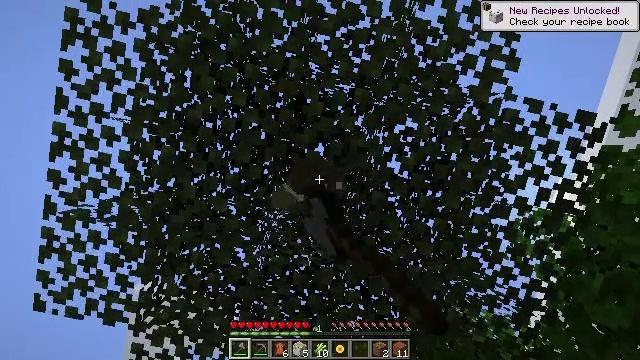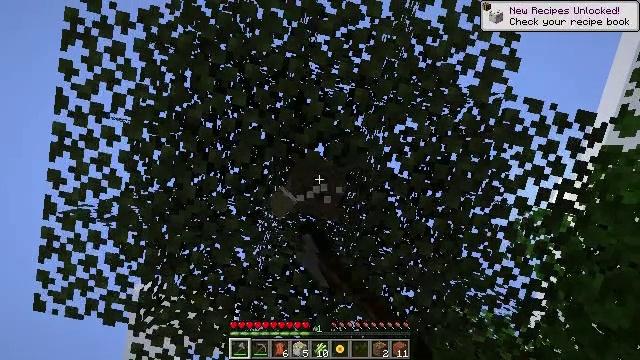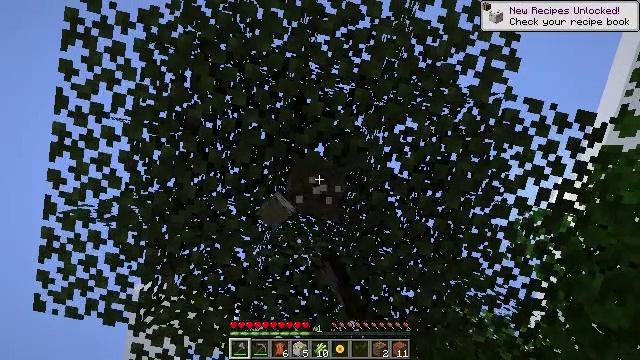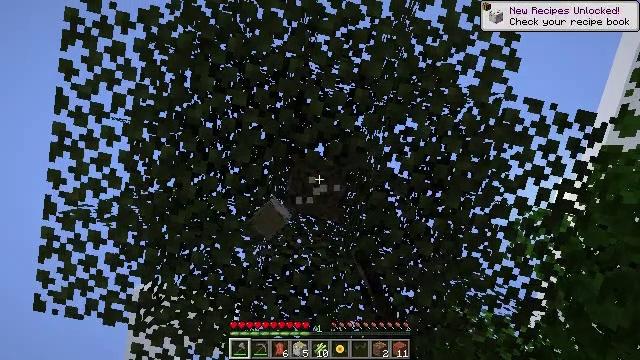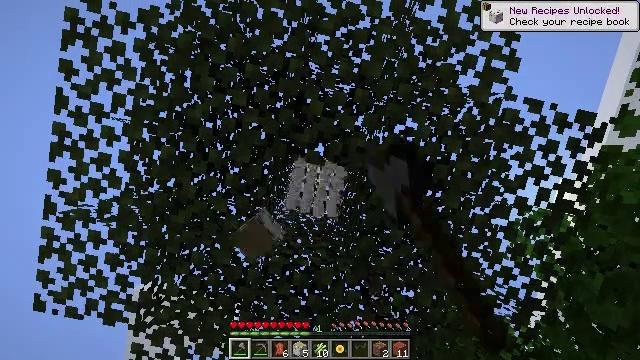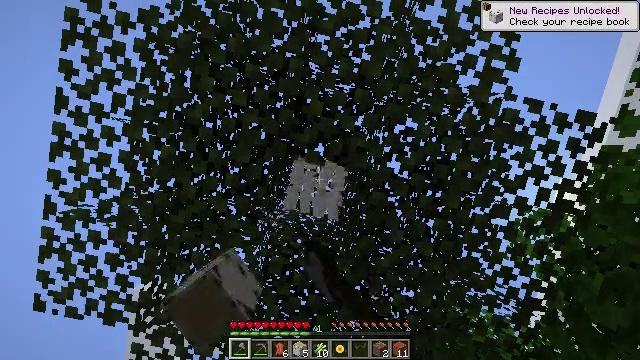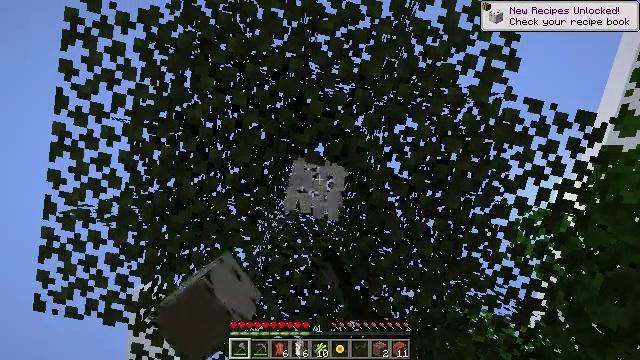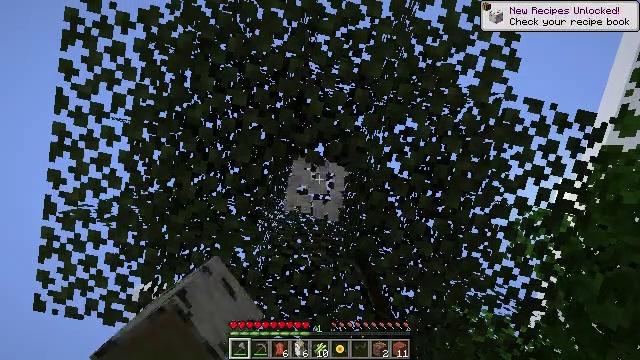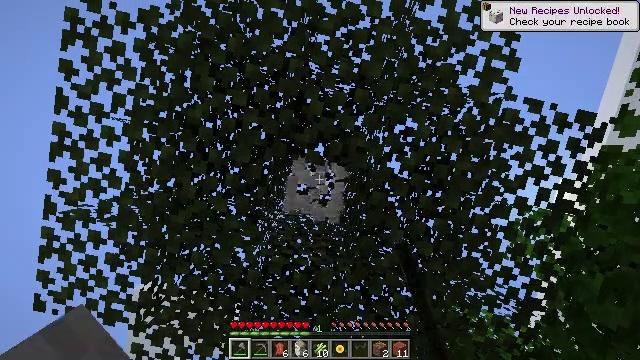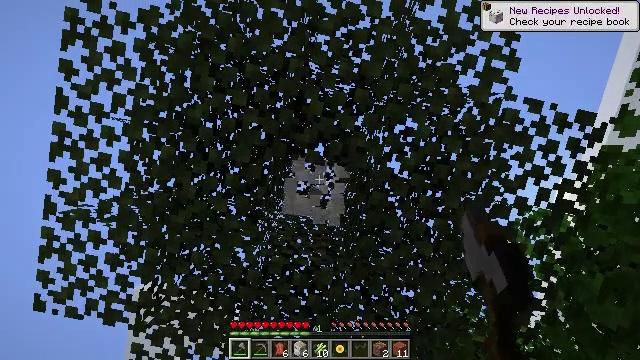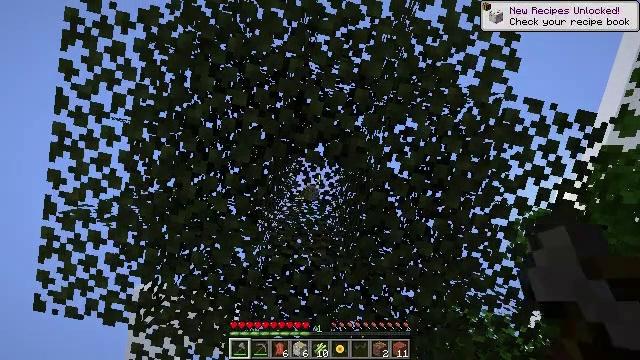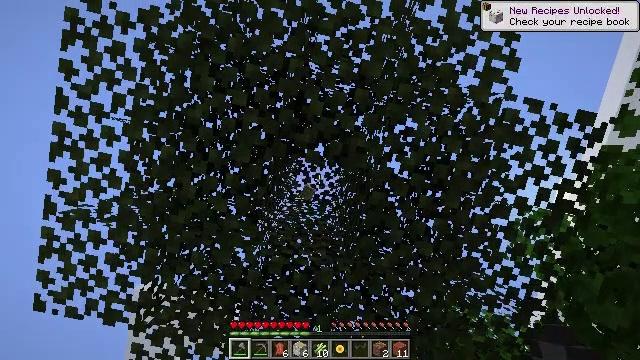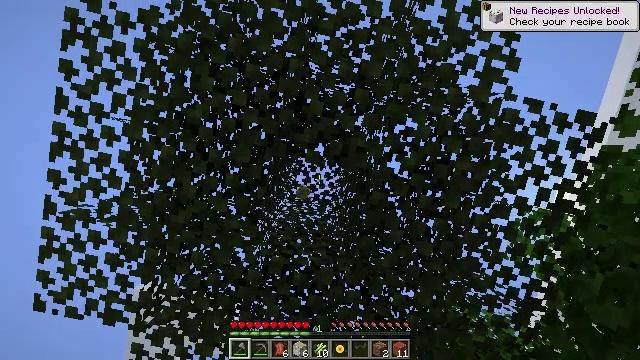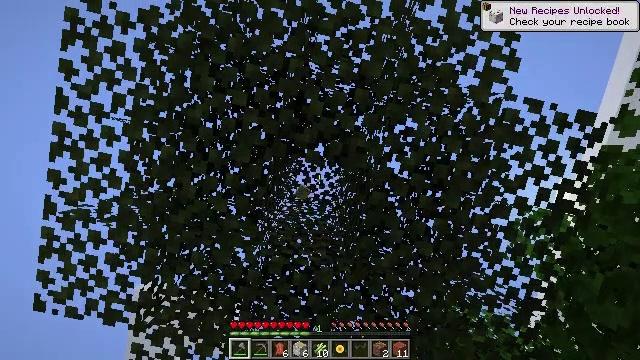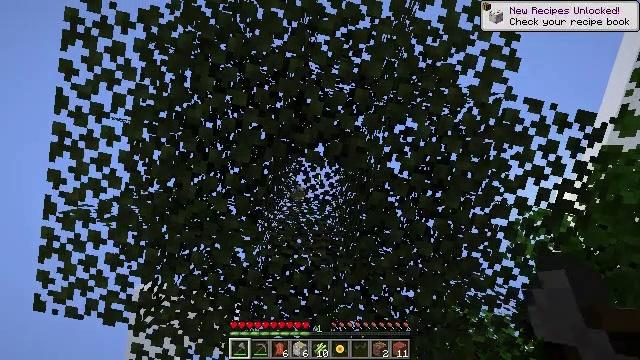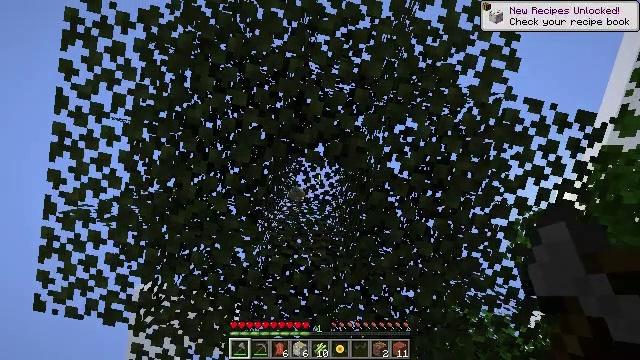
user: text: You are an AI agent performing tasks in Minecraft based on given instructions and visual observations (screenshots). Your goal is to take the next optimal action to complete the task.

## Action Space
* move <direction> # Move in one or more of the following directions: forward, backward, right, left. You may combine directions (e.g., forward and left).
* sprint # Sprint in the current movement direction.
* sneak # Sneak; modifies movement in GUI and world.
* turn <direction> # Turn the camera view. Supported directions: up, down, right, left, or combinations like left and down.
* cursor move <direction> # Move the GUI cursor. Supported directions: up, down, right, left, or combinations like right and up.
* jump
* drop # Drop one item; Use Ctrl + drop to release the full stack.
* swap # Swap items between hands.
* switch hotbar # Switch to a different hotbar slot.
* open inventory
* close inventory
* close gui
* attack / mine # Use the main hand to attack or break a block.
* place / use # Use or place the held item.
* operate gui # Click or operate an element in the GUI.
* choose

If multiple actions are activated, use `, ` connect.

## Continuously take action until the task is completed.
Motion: motion action
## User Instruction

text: Mine the birch log from the tree.
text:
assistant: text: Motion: attack / mine
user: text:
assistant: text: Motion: attack / mine
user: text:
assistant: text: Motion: attack / mine
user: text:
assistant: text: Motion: attack / mine
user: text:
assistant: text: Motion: attack / mine
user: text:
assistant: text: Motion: attack / mine
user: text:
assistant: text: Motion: attack / mine
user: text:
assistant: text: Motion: attack / mine
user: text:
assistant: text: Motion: attack / mine
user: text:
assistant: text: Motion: attack / mine
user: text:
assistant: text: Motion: attack / mine
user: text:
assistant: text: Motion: attack / mine
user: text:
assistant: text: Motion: attack / mine
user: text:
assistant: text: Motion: attack / mine
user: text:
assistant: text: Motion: attack / mine
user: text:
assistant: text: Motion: attack / mine
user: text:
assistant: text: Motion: attack / mine
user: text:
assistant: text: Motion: attack / mine
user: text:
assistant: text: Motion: attack / mine
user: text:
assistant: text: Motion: attack / mine
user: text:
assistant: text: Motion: attack / mine
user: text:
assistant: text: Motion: attack / mine
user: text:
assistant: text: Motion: attack / mine
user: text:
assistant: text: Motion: no_op
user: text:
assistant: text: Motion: no_op
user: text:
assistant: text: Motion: turn left
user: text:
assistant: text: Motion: turn left and down
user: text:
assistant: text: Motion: turn left and down
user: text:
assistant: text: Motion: turn left and up
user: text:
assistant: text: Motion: no_op